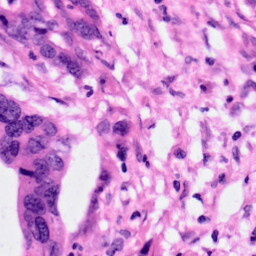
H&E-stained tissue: Pancreatic